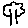
Label: tree